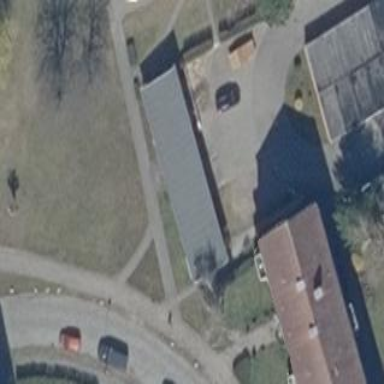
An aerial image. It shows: Group of garages.